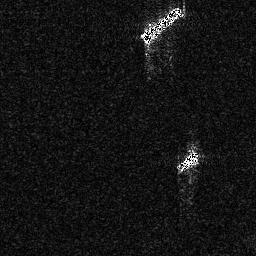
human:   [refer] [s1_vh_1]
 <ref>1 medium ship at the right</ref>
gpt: <box>[[68, 57, 77, 67, 0]]</box>

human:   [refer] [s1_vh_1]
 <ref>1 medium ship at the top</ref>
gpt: <box>[[54, 1, 70, 17, 0]]</box>